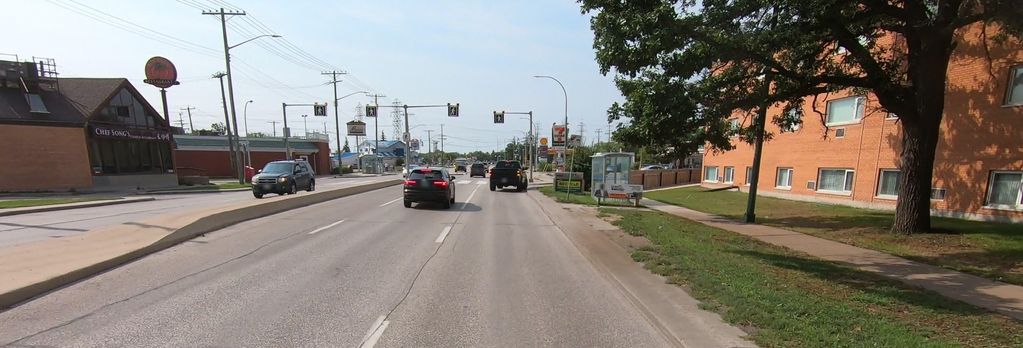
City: winnipeg